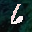
Label: 6